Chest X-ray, AP view. Patient: 73 years old, sex M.
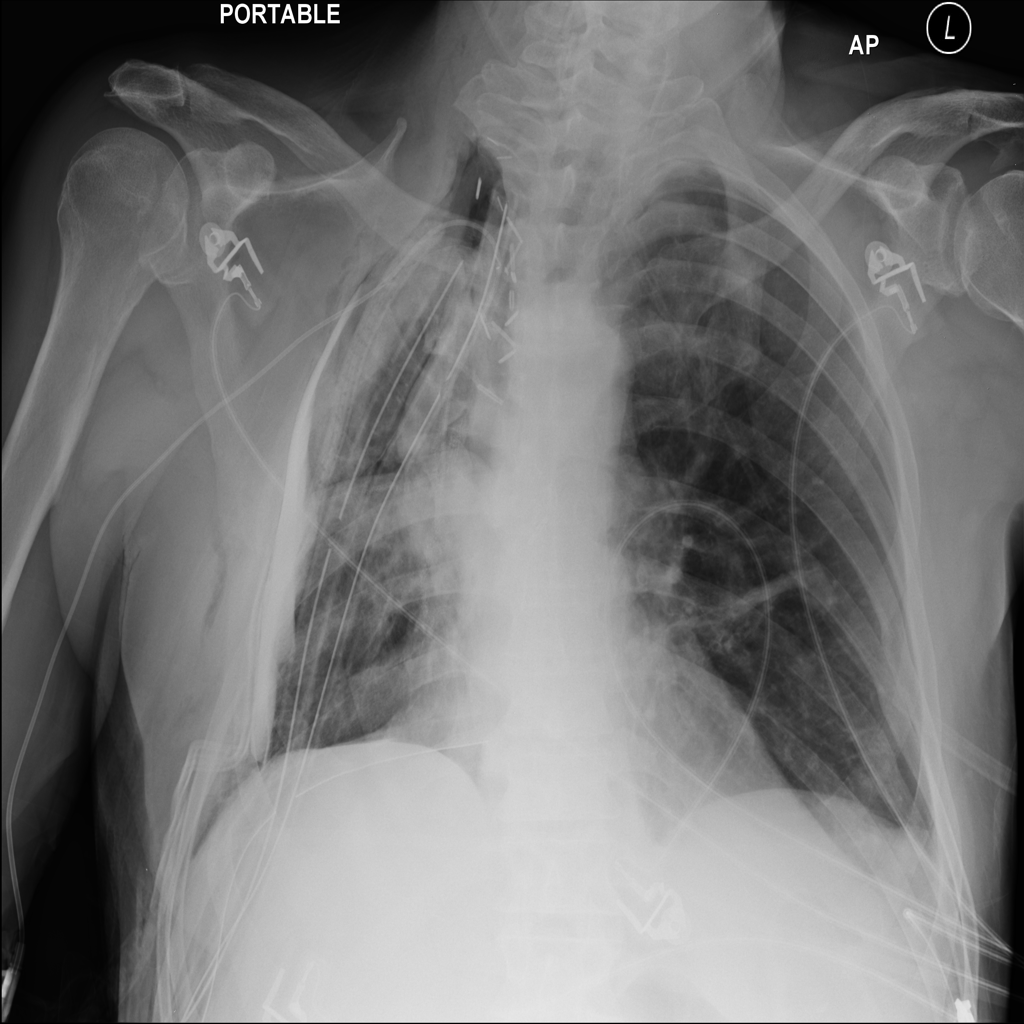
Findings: Atelectasis, Effusion, Mass